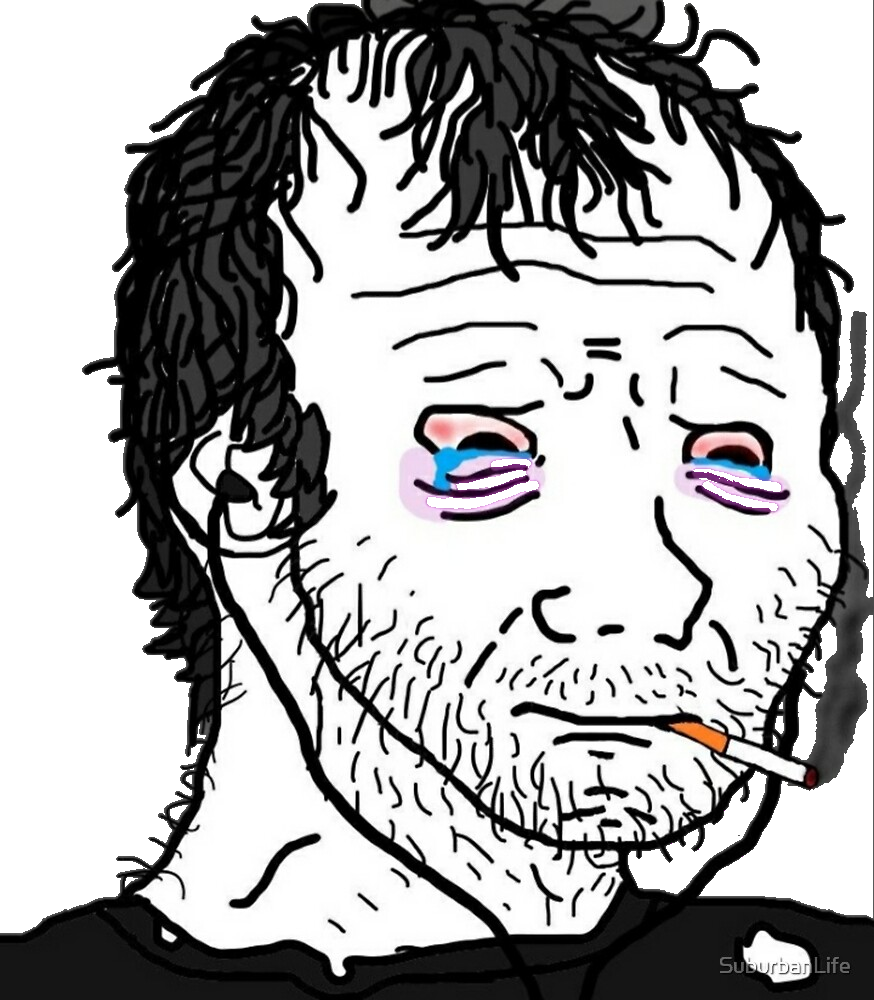
Label: 5_Doomer